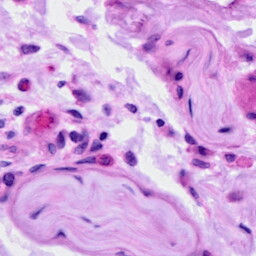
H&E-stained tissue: Ovarian